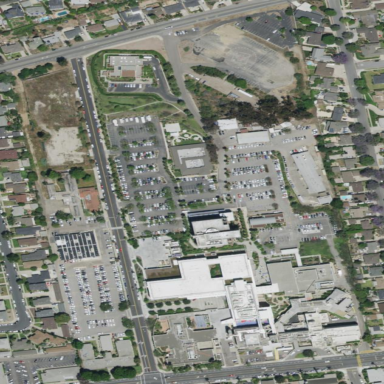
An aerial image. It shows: Healthcare facility identified as hospital.